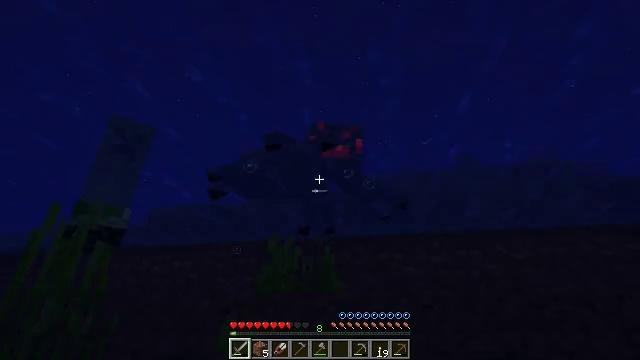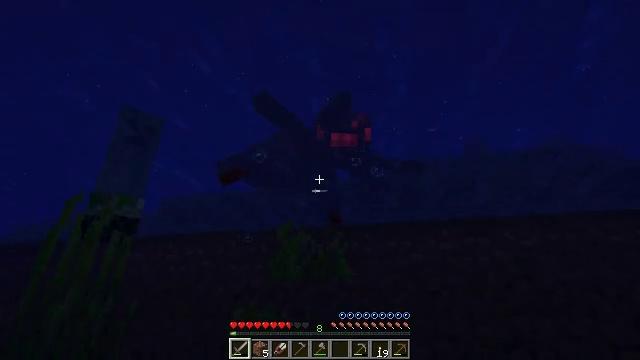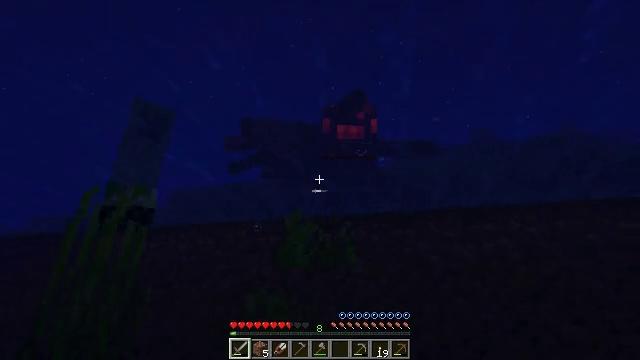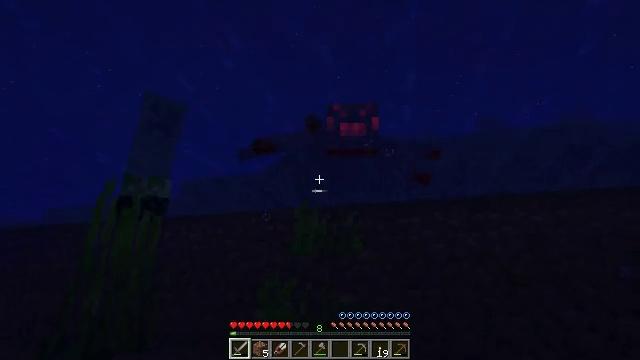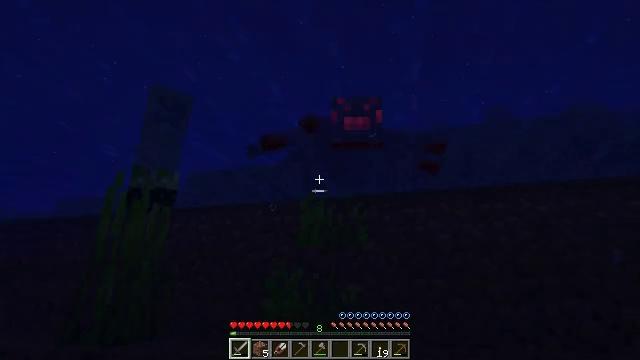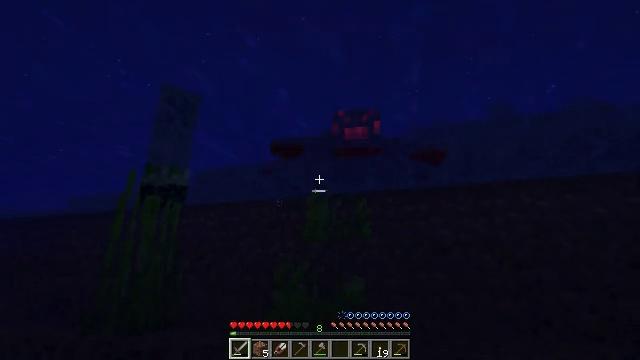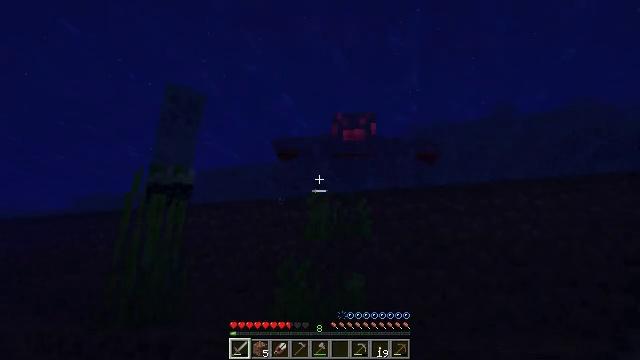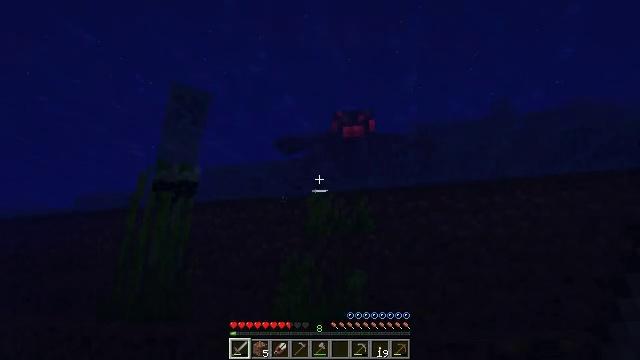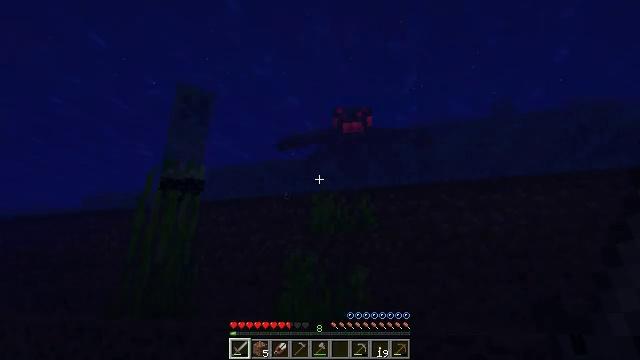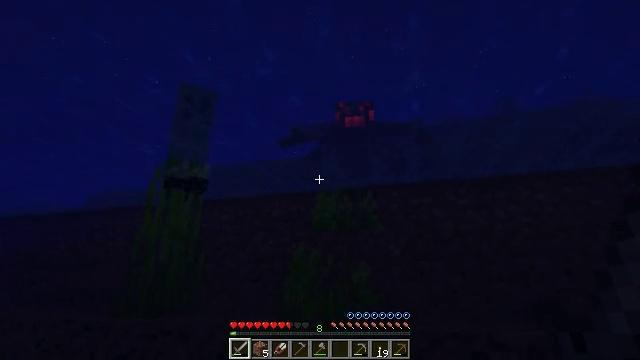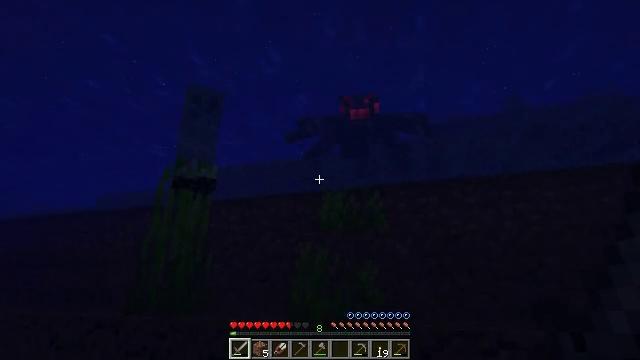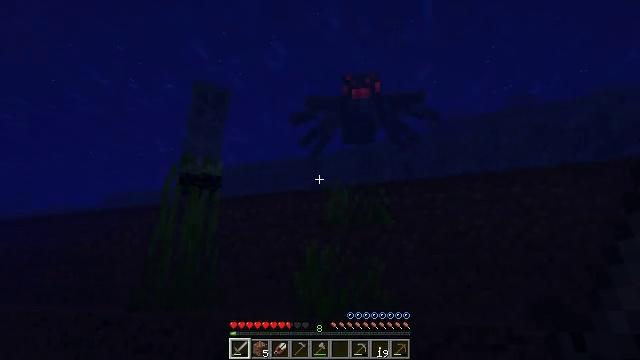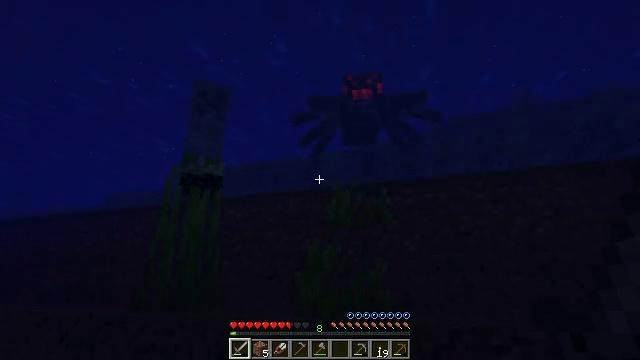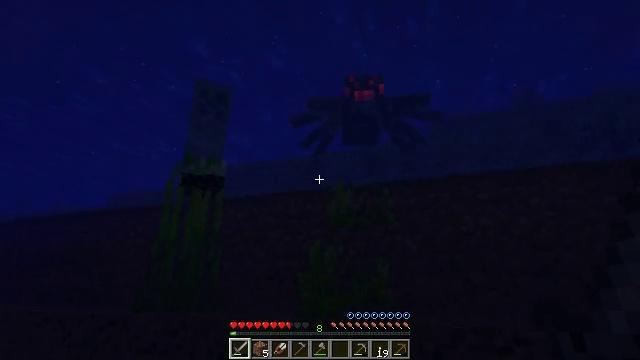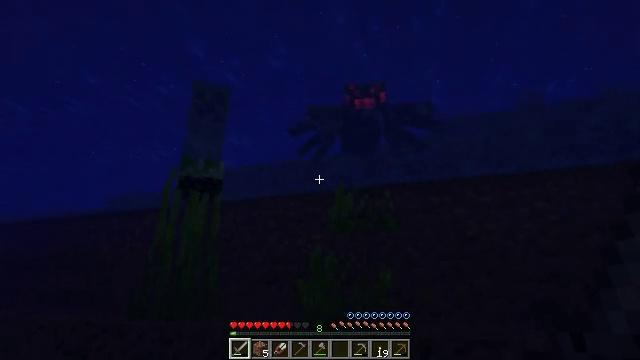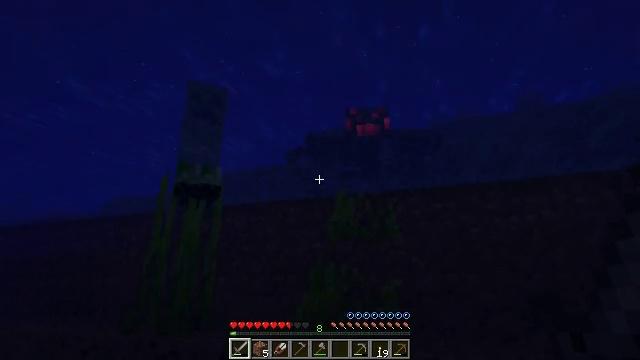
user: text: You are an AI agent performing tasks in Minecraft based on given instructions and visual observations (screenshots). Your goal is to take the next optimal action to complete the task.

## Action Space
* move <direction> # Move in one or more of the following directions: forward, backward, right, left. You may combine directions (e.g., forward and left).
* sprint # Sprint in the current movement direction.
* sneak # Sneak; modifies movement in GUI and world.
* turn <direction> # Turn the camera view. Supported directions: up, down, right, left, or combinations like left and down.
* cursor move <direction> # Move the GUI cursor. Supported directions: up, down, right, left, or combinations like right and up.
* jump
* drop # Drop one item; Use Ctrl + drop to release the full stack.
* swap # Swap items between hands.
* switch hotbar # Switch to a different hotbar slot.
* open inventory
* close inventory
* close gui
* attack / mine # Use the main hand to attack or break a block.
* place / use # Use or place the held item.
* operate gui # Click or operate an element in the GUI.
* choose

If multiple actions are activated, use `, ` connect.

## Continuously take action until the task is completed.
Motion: motion action
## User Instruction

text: Kill mobs.
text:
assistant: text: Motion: move back, turn left and down
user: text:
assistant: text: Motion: move back, turn left and down
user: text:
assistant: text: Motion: move back, turn left and down
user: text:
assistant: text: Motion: move back, turn left and down
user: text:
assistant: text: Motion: move back
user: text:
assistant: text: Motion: move back
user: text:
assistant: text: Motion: no_op
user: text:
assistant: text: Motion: no_op
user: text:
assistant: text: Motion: move forward
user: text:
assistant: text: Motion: move forward, turn left
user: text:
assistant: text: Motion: move forward
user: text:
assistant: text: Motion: move forward, jump
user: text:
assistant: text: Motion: move forward, jump
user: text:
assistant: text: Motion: move forward, jump
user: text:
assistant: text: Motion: move forward, jump
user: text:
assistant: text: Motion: move forward, jump
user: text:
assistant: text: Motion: move forward, jump
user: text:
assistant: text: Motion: move forward and move right, jump
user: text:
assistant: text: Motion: move forward and move right, jump
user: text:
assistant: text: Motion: move right, jump
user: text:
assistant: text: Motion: move right, attack / mine, jump
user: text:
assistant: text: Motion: move right, attack / mine
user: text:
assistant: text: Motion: move right, attack / mine
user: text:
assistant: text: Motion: move right, turn left and down
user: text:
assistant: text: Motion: turn left and down
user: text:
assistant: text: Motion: no_op